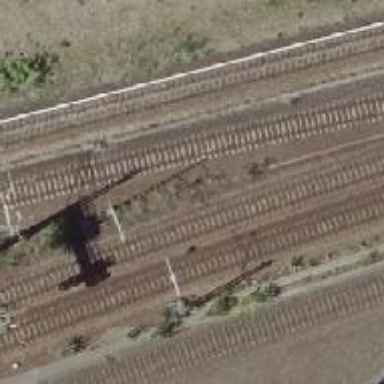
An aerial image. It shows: Railway signal.